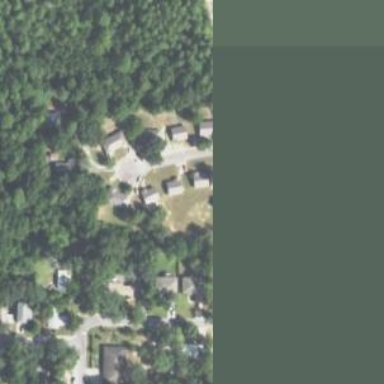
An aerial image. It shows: Residential area composed of single-family homes.